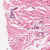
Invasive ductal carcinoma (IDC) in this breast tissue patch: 0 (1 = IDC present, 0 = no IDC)